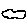
Label: cloud